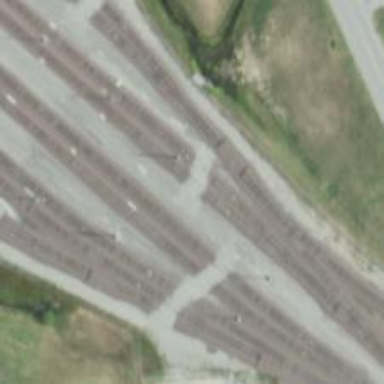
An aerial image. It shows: Railway level crossing.